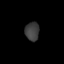
Tissue: skin
Cell type: Epithelial cells
Senescence score: 0.2102
Nuclear area (px): 261
Mean DAPI intensity: 60.525